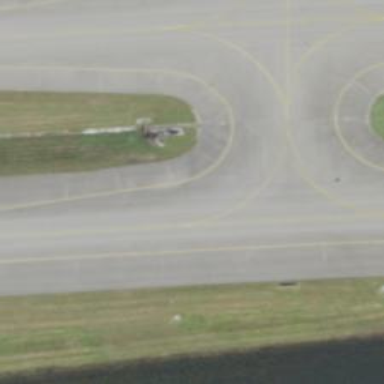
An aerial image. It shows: View of taxiway at the airport.